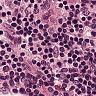
Metastatic tissue present: no